Question: I am trying to implement the functionality in my android app similar to latest gmail app (search icon in the action bar).

On tapping the Search icon, the action bar turns into a search field with a back button on the left side, and a microphone button on the right side. I want to have the same component in my app.
Is there any library or tutorial for this?
Is this possible to support this type of material design search in non-lollipop versions too. ?
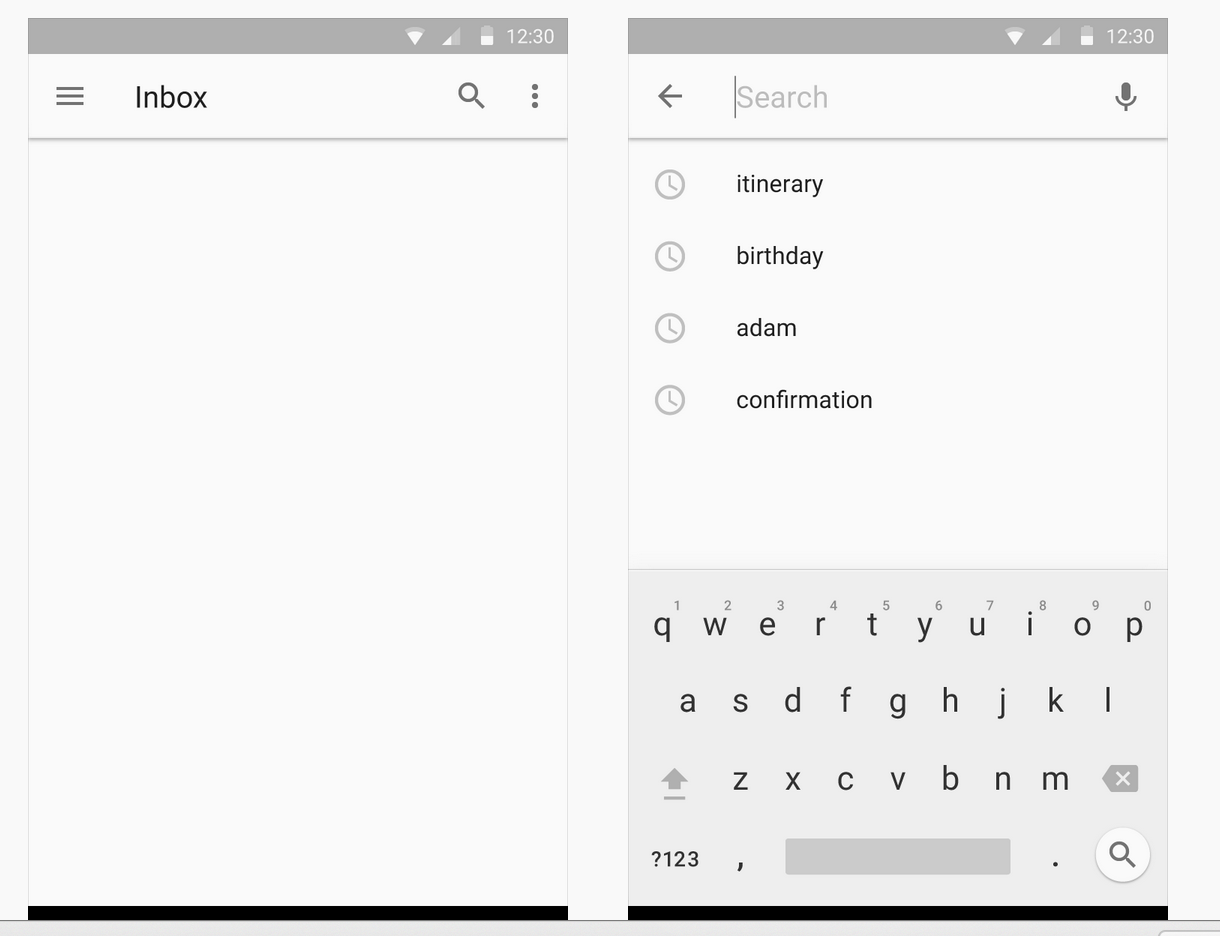
Answer: This library to do this, the only thing it does not do is the ripples, but I expect you could implement them quite easily with other resources:
<URL>
Here the image of the work done in it.